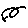
Label: tree